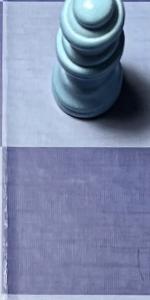
Label: Empty